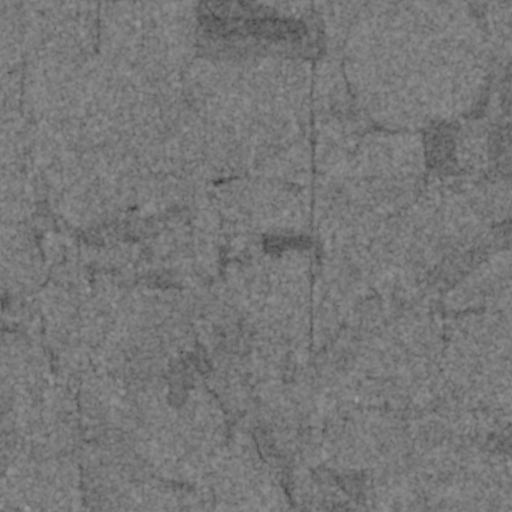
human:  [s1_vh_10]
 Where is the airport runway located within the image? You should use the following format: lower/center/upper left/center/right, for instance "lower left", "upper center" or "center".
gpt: The airport runway is located in the lower left of the image.
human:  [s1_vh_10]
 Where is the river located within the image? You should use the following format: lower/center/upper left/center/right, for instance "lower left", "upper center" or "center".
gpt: The river is located in the left of the image.
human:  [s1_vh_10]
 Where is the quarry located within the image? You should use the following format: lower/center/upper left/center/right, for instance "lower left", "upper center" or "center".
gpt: There is no quarry in the image.

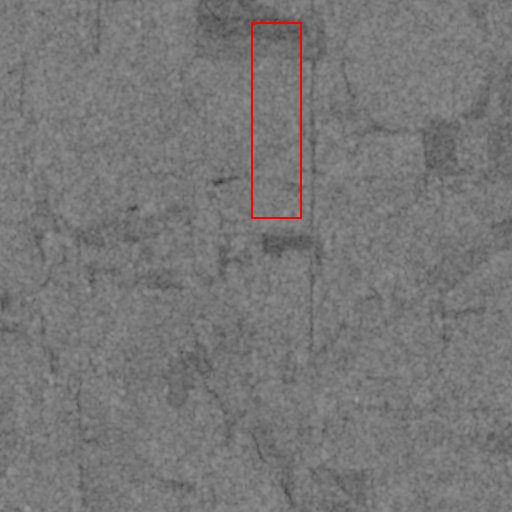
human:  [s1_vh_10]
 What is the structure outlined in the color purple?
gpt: There is no purple outline.
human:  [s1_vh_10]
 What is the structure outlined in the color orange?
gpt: There is no structure outlined in orange.